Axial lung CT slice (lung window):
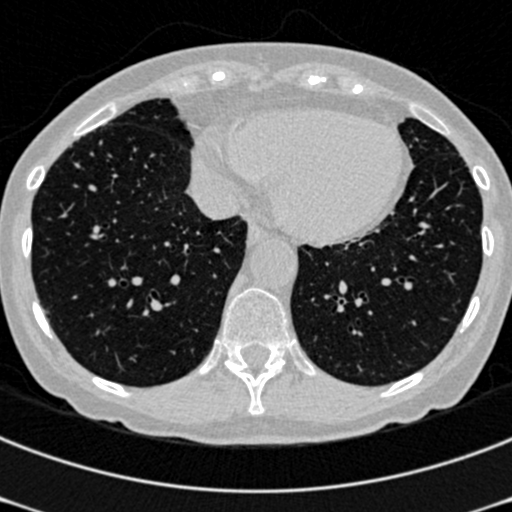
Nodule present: no